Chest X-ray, PA view. Patient: 61 years old, sex F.
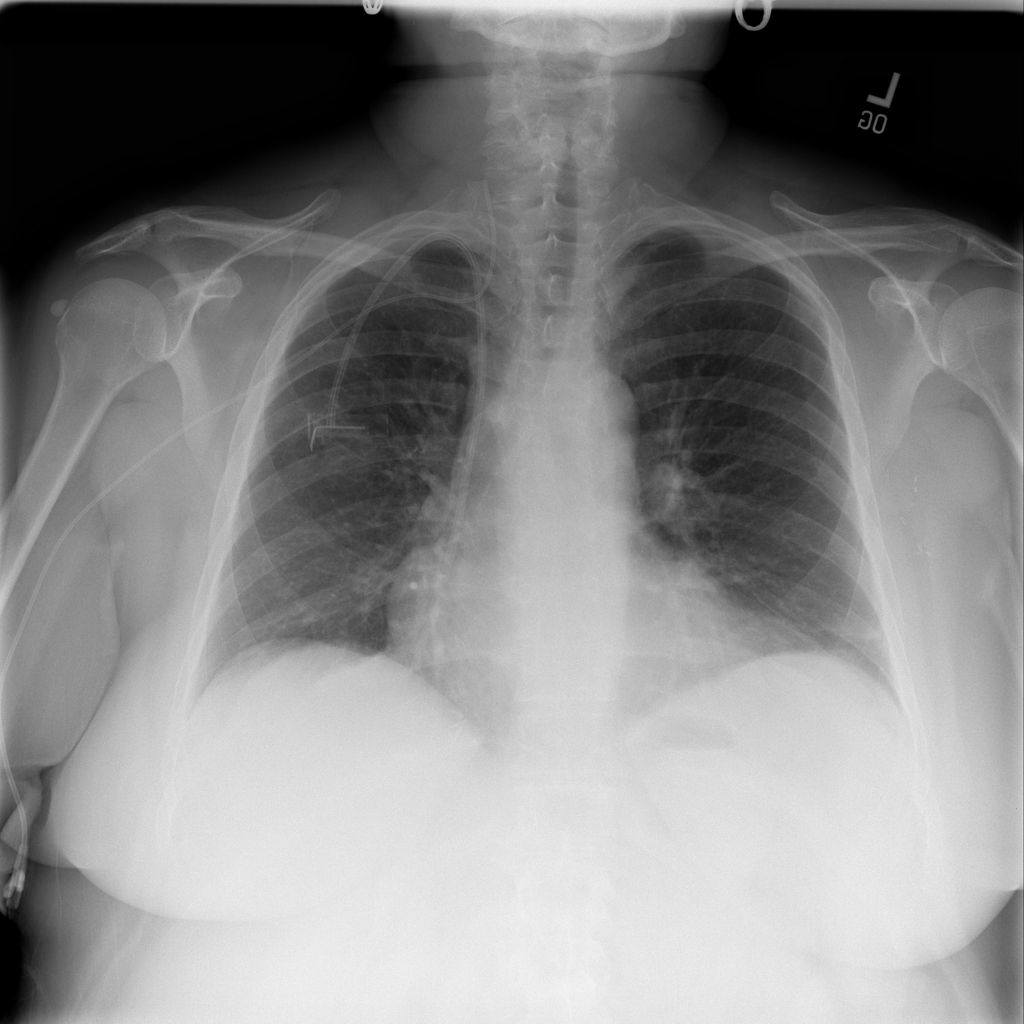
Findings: No Finding